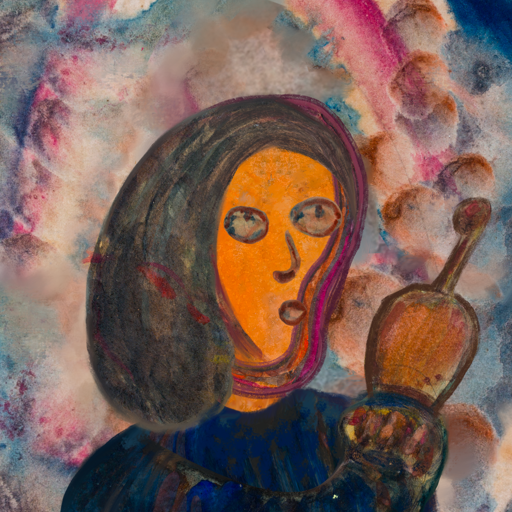
Background: Rupkatha, Head And Neck Side: Hypocrite_w_Hair, Face Side: Orphan, Bust: Pipe, Hair Side: Gypsy_Mother, Head Accessory: Blank, Second Necklace: Blank, Necklace: Blank, Baby: Blank